Question: I am trying to use the PayPal 'Buy Now' customized button with a dropdown above it in an PHP application.
Following is the snapshot as how I created it on their site:

Using that I got the following HTML code:
'''
<form action="https://www.sandbox.paypal.com/cgi-bin/webscr" method="post" target="_top">
<input type="hidden" name="cmd" value="_s-xclick">
<input type="hidden" name="hosted_button_id" value="JZ8L4BBU6CEQA">
<table>
<tr>
<td>
<input type="hidden" name="on0" value="Packages">Packages
</td>
</tr>
<tr>
<td>
<select name="os0">
<option value="Option 1">Option 1 $1.00 USD</option>
<option value="Option 2">Option 2 $2.00 USD</option>
</select>
</td>
</tr>
</table>
<input type="hidden" name="currency_code" value="USD">
<input type="image" src="https://www.sandbox.paypal.com/en_US/i/btn/btn_paynowCC_LG.gif" border="0" name="submit" alt="PayPal - The safer, easier way to pay online!">
<img alt="" border="0" src="https://www.sandbox.paypal.com/en_US/i/scr/pixel.gif" width="1" height="1">
</form>
'''
Now the problem that I am facing is that I want to populate values in this dropdown from my database. It is not always possible to login to the PayPal site and then make changes to the button code and then use the updated button code.
Please help me in populating dynamic values to this dropdown from some database table and in order to achieve this what setting should I use while creating the PayPal button. Please help and thanks in advance to this wonderful community.
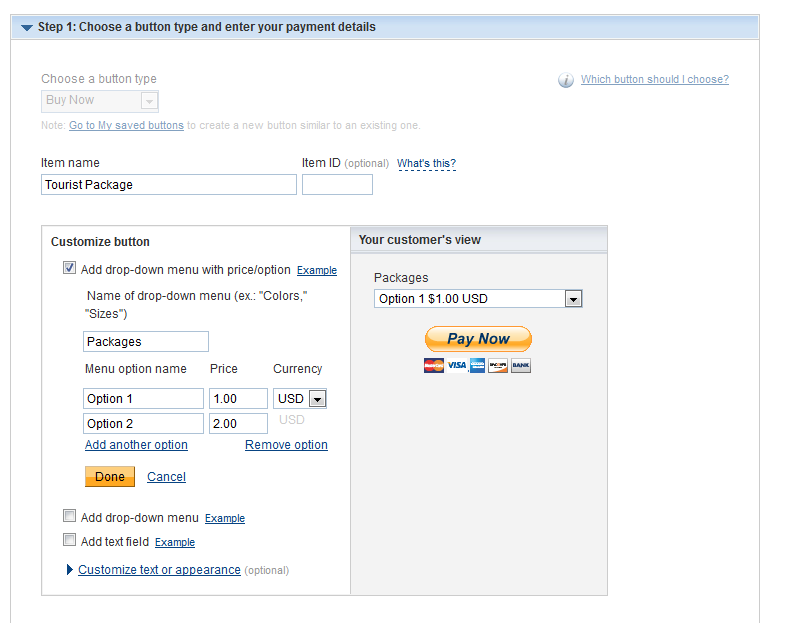
Answer: I have found answer to my own question after a detailed research. The good thing is that yes we can add dynamic values to this dropdown. These values can be fetched up from our database and the passed on to this PayPal dropdown.
For that you have to make some different configurations while creating the PayPal button.
Here are its steps:
-

- The PayPal button creation wizard has 3 steps. In the first step select configurations as per you needs with the dropdown added to the PayPal button.

As a result you will get a code that is somewhat changed and has additional parameters with it. These parameters can be used to pass our dynamic values. You will get code as below:'''
<form action="https://www.sandbox.paypal.com/cgi-bin/webscr" method="post" target="_top">
<input type="hidden" name="cmd" value="_xclick">
<!-- List of many other required input hidden parameters here.
Required, but not relevant to this answer.
-->
<table>
<tr>
<td><input type="hidden" name="on0" value="Packages">Packages</td>
</tr>
<tr>
<td>
<select name="os0">
<option value="Option 1">Option 1 $0.01 USD</option>
<option value="Option 2">Option 2 $0.02 USD</option>
</select>
</td>
</tr>
</table>
<input type="hidden" name="currency_code" value="USD">
<input type="hidden" name="option_select0" value="Option 1">
<input type="hidden" name="option_amount0" value="0.01">
<input type="hidden" name="option_select1" value="Option 2">
<input type="hidden" name="option_amount1" value="0.02">
<input type="hidden" name="option_index" value="0">
<input type="image" src="https://www.sandbox.paypal.com/en_US/i/btn/btn_paynowCC_LG.gif" border="0" name="submit" alt="PayPal - The safer, easier way to pay online!">
'''
- Now in order to add dynamic values to this dropdown above the PayPal button, just query the values from the required database table and then with help of a for loop, create the dropdown option values and its equivalent input hidden tags on the fly.
So suppose my database table had 4 rows then my code will evaluate as'''
<form action="https://www.sandbox.paypal.com/cgi-bin/webscr" method="post" target="_top">
<input type="hidden" name="cmd" value="_xclick">
<!-- List of many other required input hidden parameters here.
Required, but not relevant to this answer.
-->
<table>
<tr>
<td><input type="hidden" name="on0" value="Packages">Packages</td>
</tr>
<tr>
<td>
<select name="os0">
<option value="Option 1">Option 1 $0.01 USD</option>
<option value="Option 2">Option 2 $0.02 USD</option>
<option value="Option 3">Option 3 $0.03 USD</option>
<option value="Option 4">Option 4 $0.04 USD</option>
</select>
</td>
</tr>
</table>
<input type="hidden" name="currency_code" value="USD">
<input type="hidden" name="option_select0" value="Option 1">
<input type="hidden" name="option_amount0" value="0.01">
<input type="hidden" name="option_select1" value="Option 2">
<input type="hidden" name="option_amount1" value="0.02">
<input type="hidden" name="option_select2" value="Option 3">
<input type="hidden" name="option_amount2" value="0.03">
<input type="hidden" name="option_select3" value="Option 3">
<input type="hidden" name="option_amount3" value="0.04">
<input type="hidden" name="option_index" value="0">
<input type="image" src="https://www.sandbox.paypal.com/en_US/i/btn/btn_paynowCC_LG.gif" border="0" name="submit" alt="PayPal - The safer, easier way to pay online!">
<img alt="" border="0" src="https://www.sandbox.paypal.com/en_US/i/scr/pixel.gif" width="1" height="1">
</form>
'''
- Note that above is the direct code, use a for loop to dynamically create these elements. So finally for a single dropdown option, you need to create a option tag element and its equivalent two input hidden elements as follows:'''
<option value="Option 3">Option 3 $0.03 USD</option>
<input type="hidden" name="option_select2" value="Option 3">
<input type="hidden" name="option_amount2" value="0.03">
'''
- These hidden parameters are passed to PayPal once with click the 'Buy Now'/'Pay Now' button and the right amount is billed to the buyer as per the selected option in the dropdown above the button.